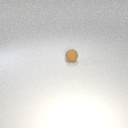
small brown rubber sphere